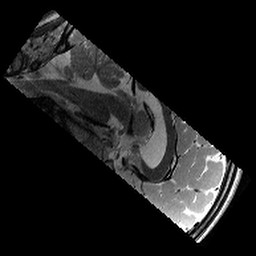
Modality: T2w
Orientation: sagittal
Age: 11
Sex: male
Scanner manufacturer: siemens
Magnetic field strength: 3 T
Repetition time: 9.23 s
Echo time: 0.067 s